Question: I use WPF 4.5, Caliburn Micro 2, VS2013. I use TextBlock as item in ComboBox.
The height of ComboBox is 80.
The height of TextBlock is 50.
The font size of text inside the TextBlock is standard.
My following sample xaml code works but it shows the text not vertically centered in TextBlock. Thank you in advance.
'''
<ComboBox Width="150"
Height="80"
VerticalContentAlignment="Center"
ItemsSource="{Binding Path=Locations}"
SelectedIndex="0"
SelectedItem="{Binding Path=SelectedLocation,
Mode=OneWayToSource}">
<ComboBox.ItemTemplate>
<DataTemplate>
<TextBlock Height="50"
HorizontalAlignment="Stretch"
VerticalAlignment="Center"
Background="Aquamarine"
Text="{Binding Path=Address}" />
</DataTemplate>
</ComboBox.ItemTemplate>
</ComboBox>
'''
And here is the screenshot:

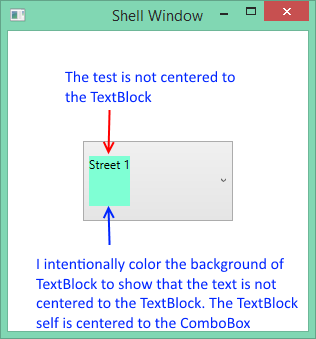
Answer: A TextBlock should not have a height but its container should instead. If you want to set the background color for your TextBlock then wrap your TextBlock in a Border or a Grid and set the height on them instead.
Like
'''
<Grid Height="50>
<TextBlock VerticalAlignment="Center" Text....../>
</Grid>
'''